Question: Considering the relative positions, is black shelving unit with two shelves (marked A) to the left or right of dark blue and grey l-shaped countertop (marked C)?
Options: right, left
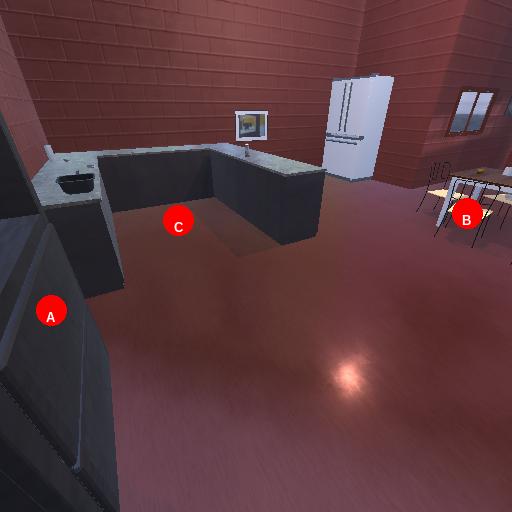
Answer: right